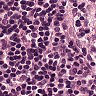
Metastatic tissue present: no